Question: I have the following data:
'''
Name Value Type
One 500 Confirmed
One 1000 Total
Two 550 Confirmed
Two 900 Total
Three 550 Confirmed
Three 800 Total
'''
And the following R script:
'''
#!/usr/bin/env Rscript
library(ggplot2)
data = structure(list(Name = c("One", "One", "Two", "Two", "Three",
"Three"), Value = c(500L, 1000L, 550L, 900L, 550L, 800L), Type = c("Confirmed",
"Total", "Confirmed", "Total", "Confirmed", "Total")), .Names = c("Name",
"Value", "Type"), class = "data.frame", row.names = c(NA, -6L
))
ggplot(data=data, aes(x=Value, y=Name, group=Name, colour=Type)) + geom_line(color="black") + geom_point()
'''
Which produces the following plot:

My question is, how can I reduce the vertical space between the three categories (One, Two, Three)? They seem needlessly far apart.
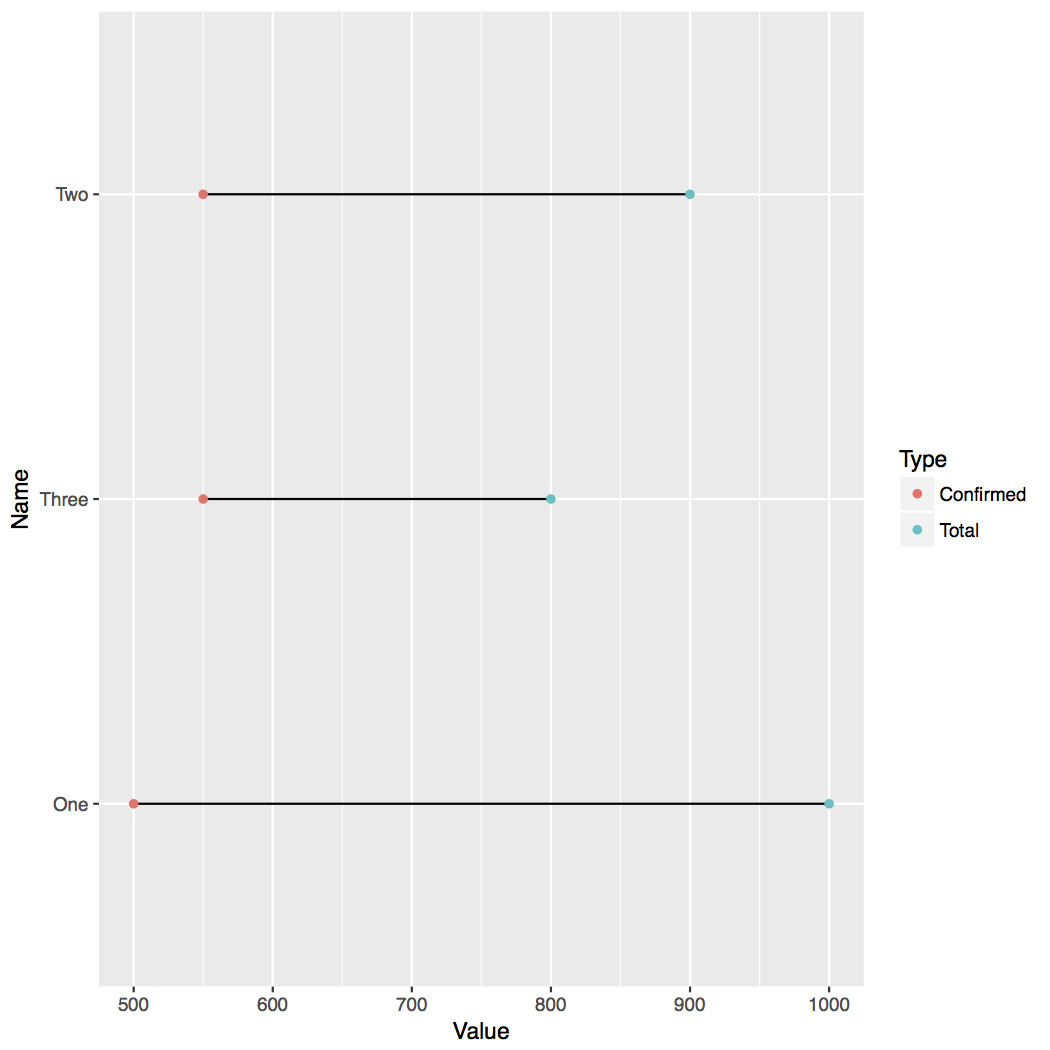
Answer: Change the aspect-ratio/size of your plot output.
Here is an example that uses your same code:
<URL>
Would it be better to have the lines close together, and lots of space to the outside? I doubt it, but if you add
'''
coord_cartesian(ylim = c(-9,13))
'''
to your plot, you can get this:
<URL>